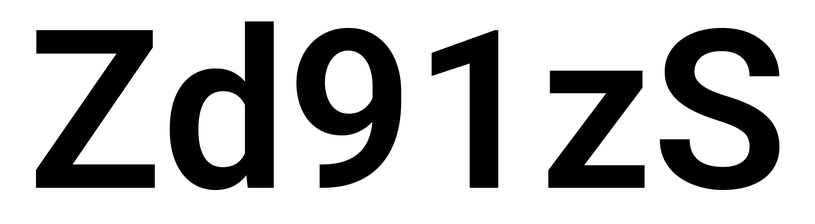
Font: Roboto_SemiBold